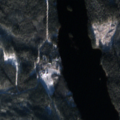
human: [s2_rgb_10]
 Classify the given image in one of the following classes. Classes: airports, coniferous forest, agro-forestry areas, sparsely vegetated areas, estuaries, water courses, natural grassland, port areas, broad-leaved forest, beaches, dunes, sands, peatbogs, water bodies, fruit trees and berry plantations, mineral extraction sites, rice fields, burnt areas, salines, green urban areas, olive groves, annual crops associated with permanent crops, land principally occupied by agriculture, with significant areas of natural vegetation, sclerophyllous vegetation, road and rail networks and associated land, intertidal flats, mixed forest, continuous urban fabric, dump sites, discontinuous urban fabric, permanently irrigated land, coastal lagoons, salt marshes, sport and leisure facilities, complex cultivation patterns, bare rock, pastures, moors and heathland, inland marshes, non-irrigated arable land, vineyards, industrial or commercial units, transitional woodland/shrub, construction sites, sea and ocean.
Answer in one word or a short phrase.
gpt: coniferous forest, transitional woodland/shrub, water bodies